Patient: sex M, age 35
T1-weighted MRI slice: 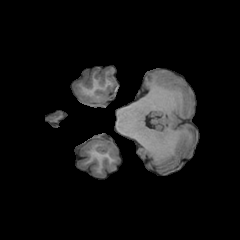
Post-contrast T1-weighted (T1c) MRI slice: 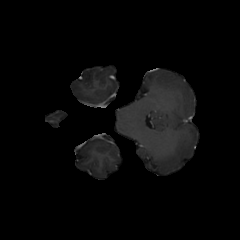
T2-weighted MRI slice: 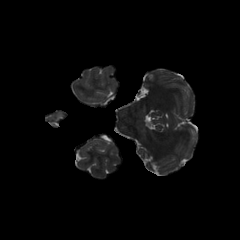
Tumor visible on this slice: yes
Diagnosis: Astrocytoma, IDH-mutant
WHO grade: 3